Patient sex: M
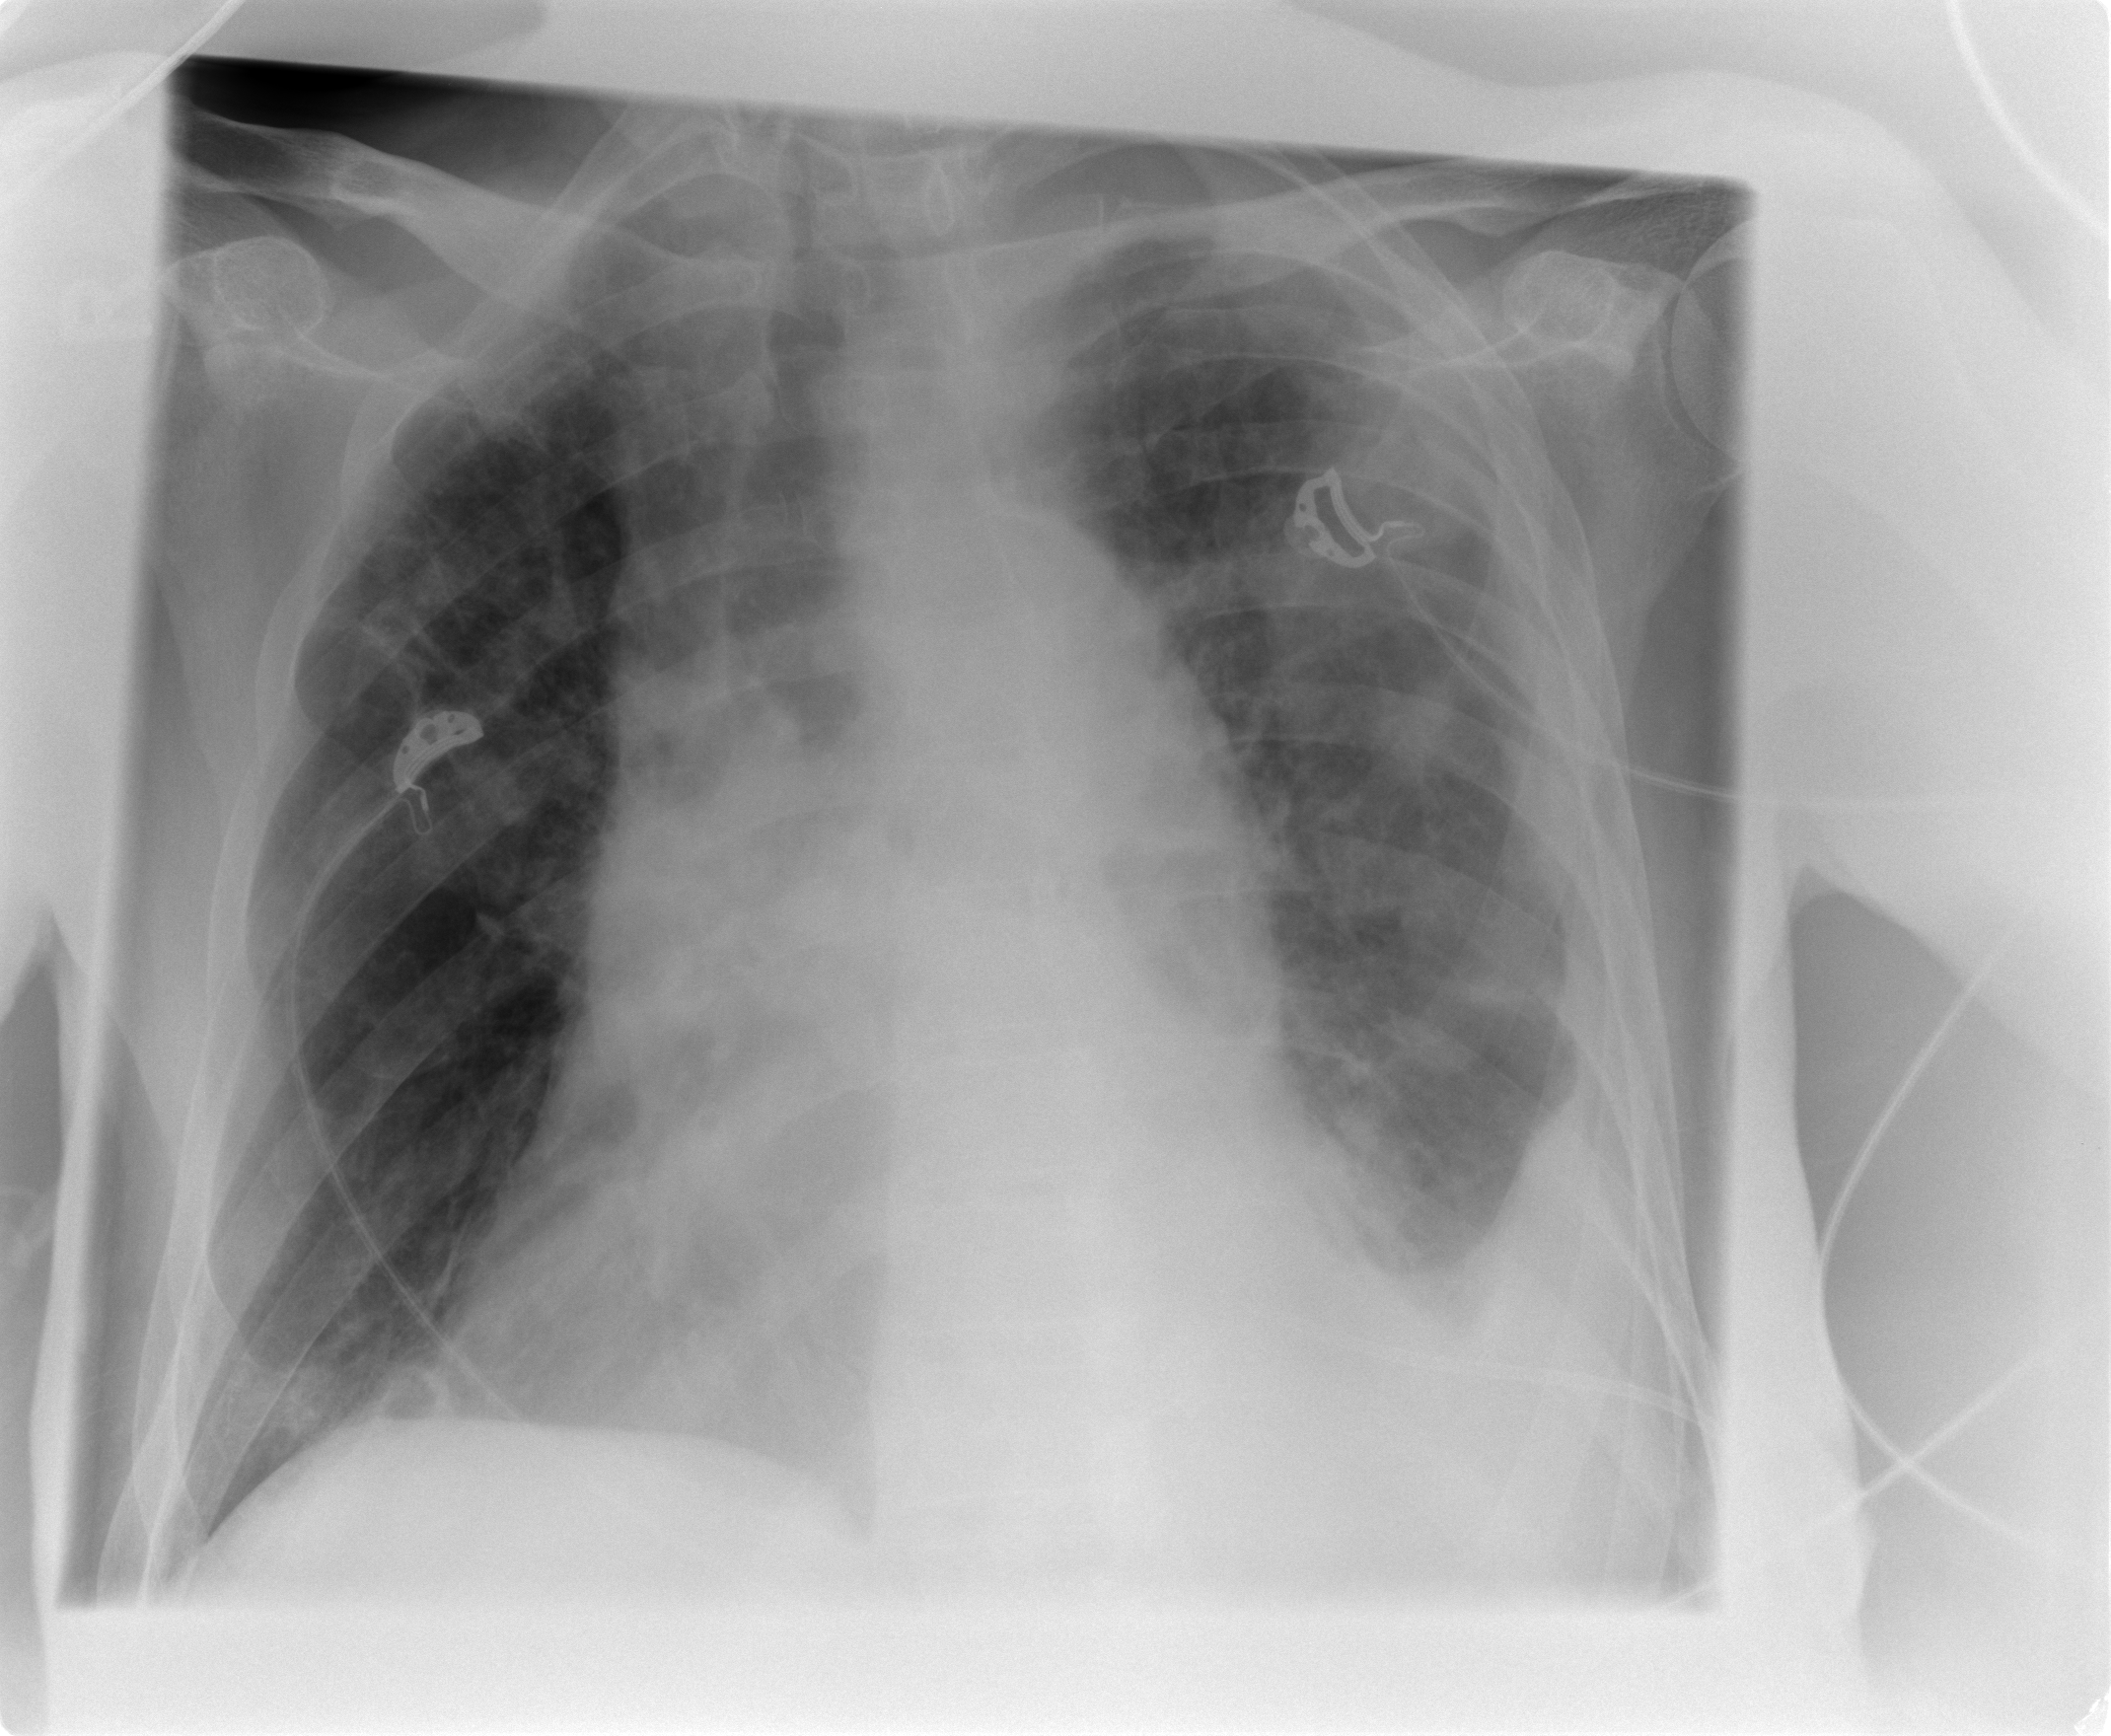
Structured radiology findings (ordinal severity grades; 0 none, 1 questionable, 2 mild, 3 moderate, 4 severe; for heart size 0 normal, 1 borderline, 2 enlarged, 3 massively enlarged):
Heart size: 0
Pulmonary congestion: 0
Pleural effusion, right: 0
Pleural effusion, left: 3
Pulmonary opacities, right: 0
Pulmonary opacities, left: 0
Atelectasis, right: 0
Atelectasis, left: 0